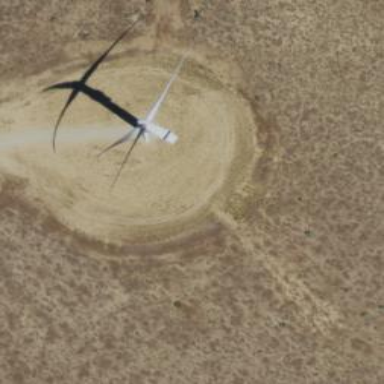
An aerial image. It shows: Wind generator with horizontal axis. The wind turbine is from Vestas.